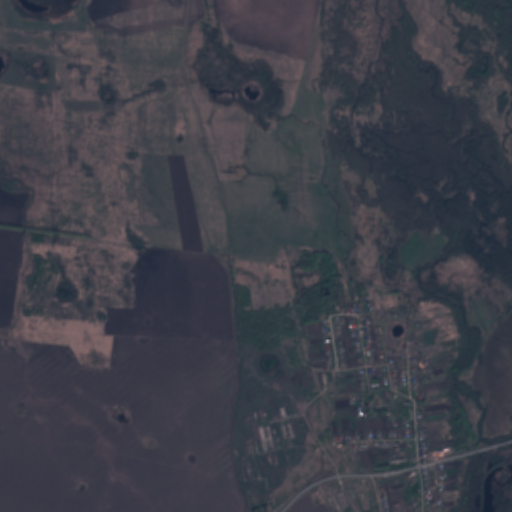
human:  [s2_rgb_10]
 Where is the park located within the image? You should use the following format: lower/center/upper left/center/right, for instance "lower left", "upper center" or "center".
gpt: The park is located in the lower right of the image.
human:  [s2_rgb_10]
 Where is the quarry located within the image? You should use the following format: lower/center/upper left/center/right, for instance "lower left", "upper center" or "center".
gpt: The quarry is located in the lower center of the image.
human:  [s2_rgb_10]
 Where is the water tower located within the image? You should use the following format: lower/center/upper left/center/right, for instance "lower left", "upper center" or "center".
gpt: The water tower is located in the lower center of the image.
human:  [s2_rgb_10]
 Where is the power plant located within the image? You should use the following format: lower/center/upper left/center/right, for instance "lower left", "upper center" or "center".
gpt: There is no power plant in the image.